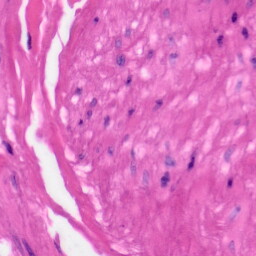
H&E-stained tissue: Skin